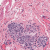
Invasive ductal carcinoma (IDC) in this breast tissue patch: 0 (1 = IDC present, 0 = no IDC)